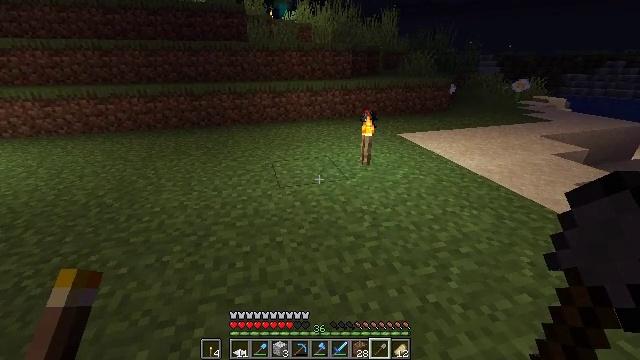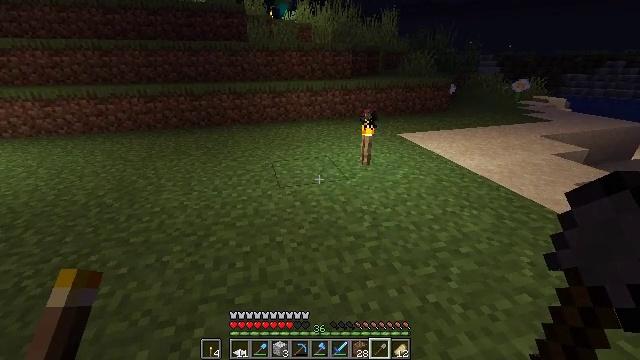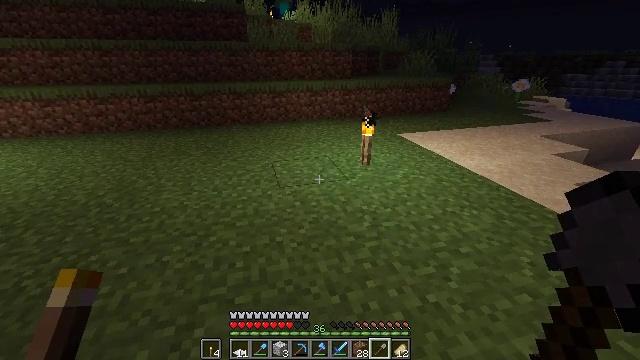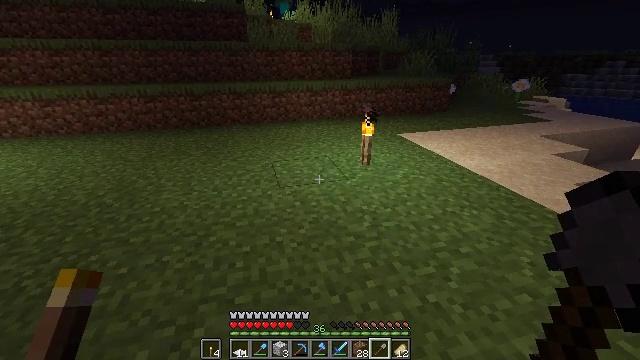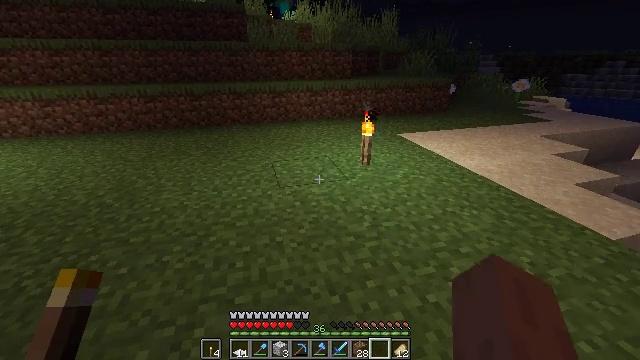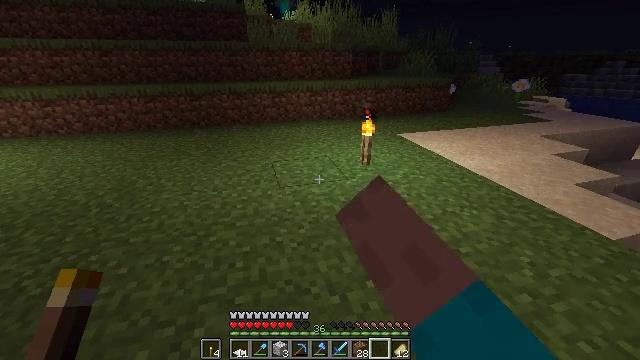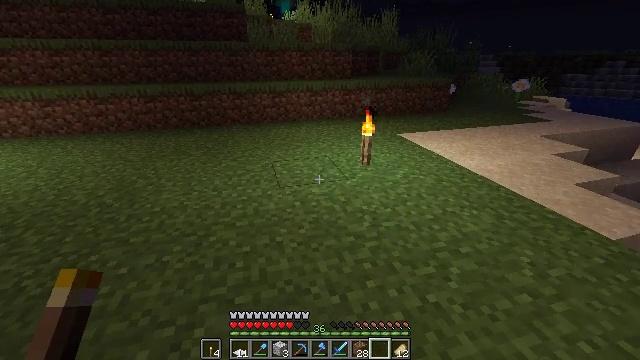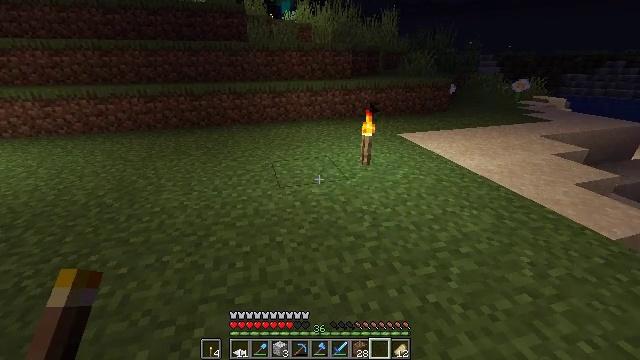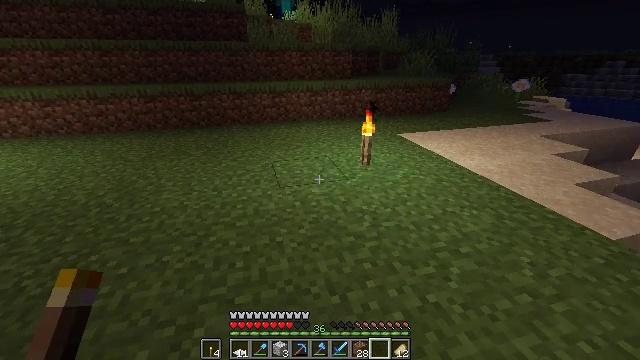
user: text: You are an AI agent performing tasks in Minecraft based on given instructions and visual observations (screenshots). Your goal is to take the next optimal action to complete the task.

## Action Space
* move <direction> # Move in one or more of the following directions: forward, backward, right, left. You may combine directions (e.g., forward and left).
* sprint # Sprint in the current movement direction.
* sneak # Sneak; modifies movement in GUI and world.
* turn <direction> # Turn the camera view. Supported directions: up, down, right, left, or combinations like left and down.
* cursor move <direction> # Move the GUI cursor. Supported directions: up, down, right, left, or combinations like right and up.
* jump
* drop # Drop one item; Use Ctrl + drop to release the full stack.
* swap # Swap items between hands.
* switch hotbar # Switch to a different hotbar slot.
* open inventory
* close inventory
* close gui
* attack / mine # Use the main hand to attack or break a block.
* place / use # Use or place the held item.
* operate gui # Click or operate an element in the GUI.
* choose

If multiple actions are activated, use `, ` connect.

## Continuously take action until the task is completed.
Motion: motion action
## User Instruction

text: Drop a stone shovel.
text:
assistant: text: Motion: no_op
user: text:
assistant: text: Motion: no_op
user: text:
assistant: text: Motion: no_op
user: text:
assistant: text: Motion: drop
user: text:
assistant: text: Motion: drop
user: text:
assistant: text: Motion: drop
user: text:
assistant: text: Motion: no_op
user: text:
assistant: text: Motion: no_op
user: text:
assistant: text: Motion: no_op